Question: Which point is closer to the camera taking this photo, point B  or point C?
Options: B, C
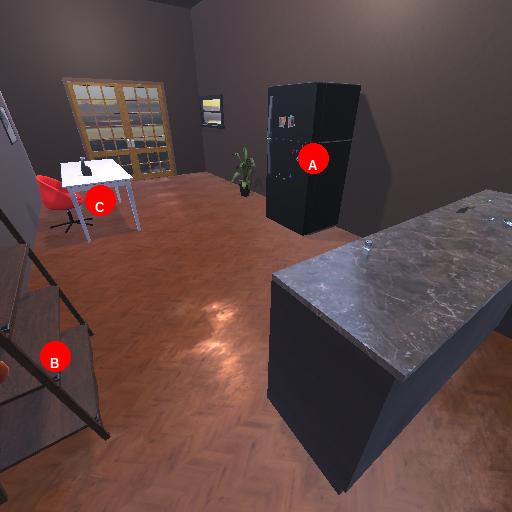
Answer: B